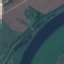
Label: River